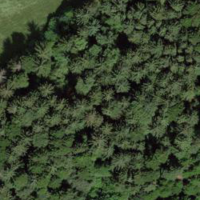
EUNIS habitat code: 43
Species observed at this site:
Lysimachia vulgaris